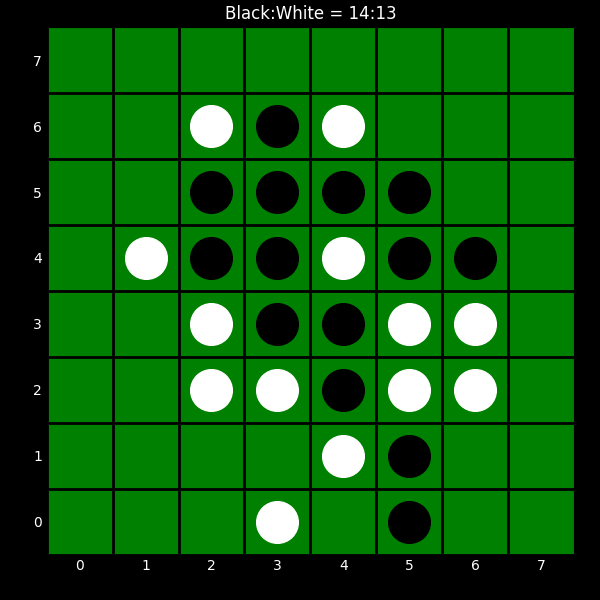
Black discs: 14
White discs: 13